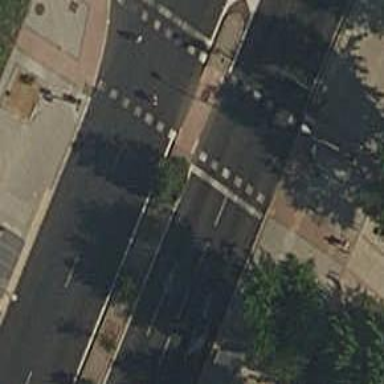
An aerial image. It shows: Zebra crossing with traffic signals. The crossing is marked by traffic lights.